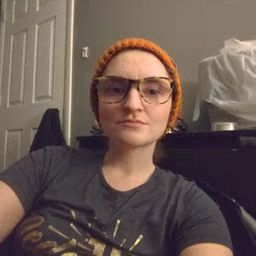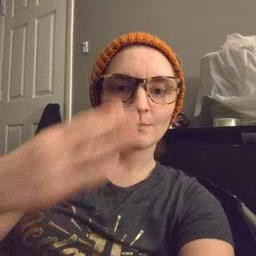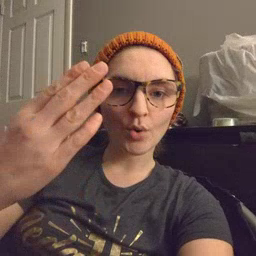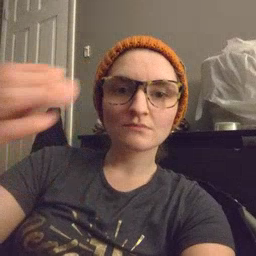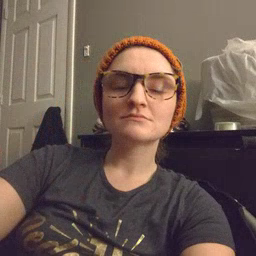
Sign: morning